Interaction volume radius: 5 \u00c5
Interaction volume height: 10 \u00c5
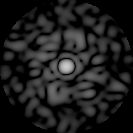
Disorder parameter: 0.8223